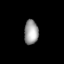
Tissue: lung
Cell type: Endothelial cells
Senescence score: 0.5415
Nuclear area (px): 331
Mean DAPI intensity: 160.378